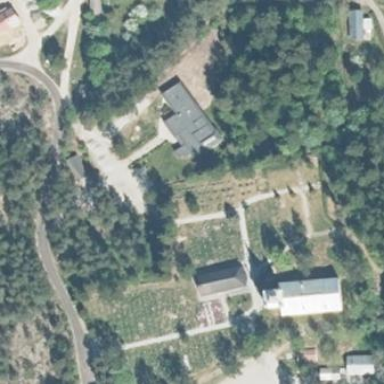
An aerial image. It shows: Cemetery.